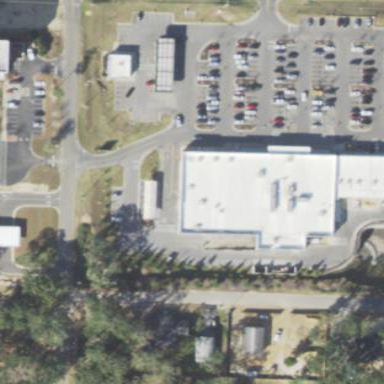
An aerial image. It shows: Building that houses supermarket.